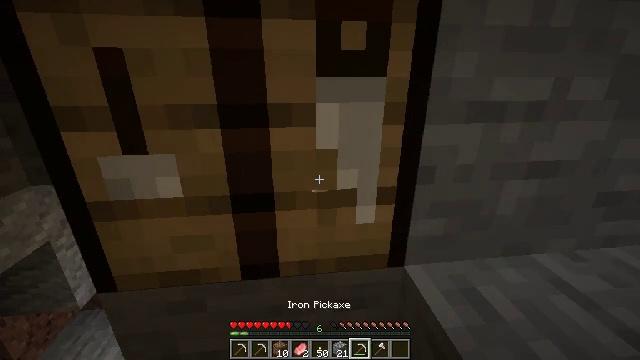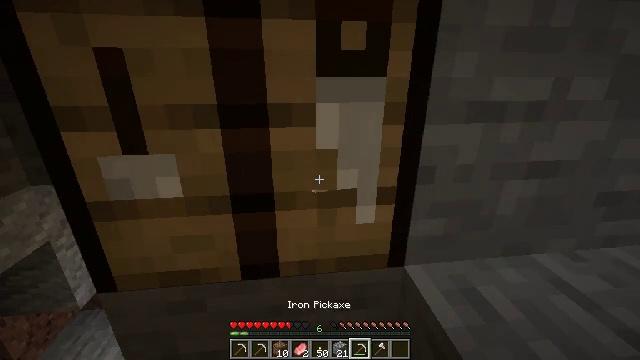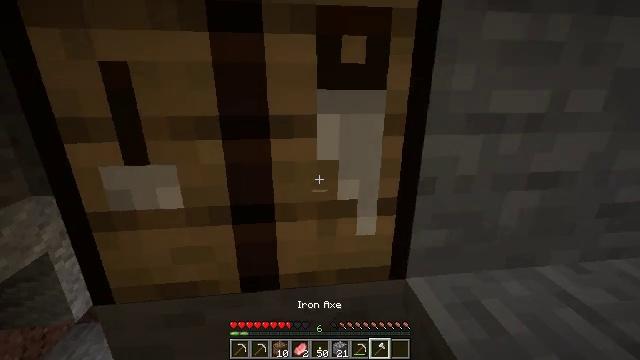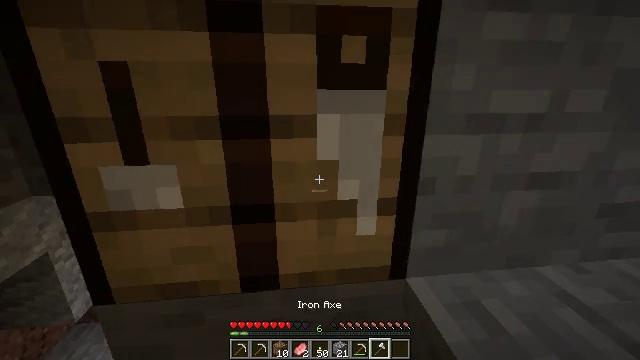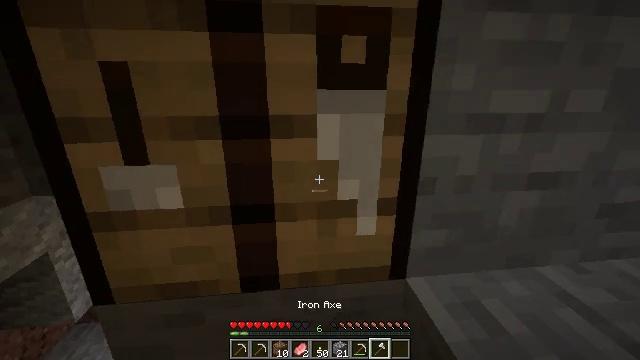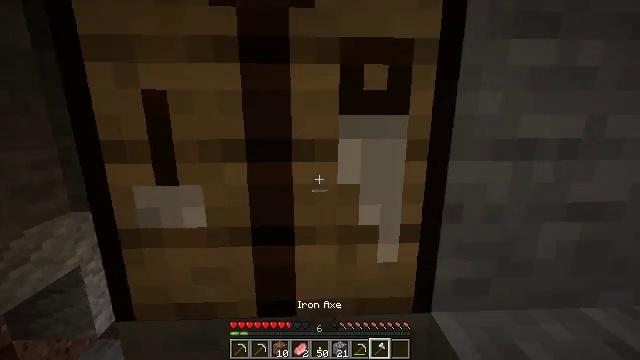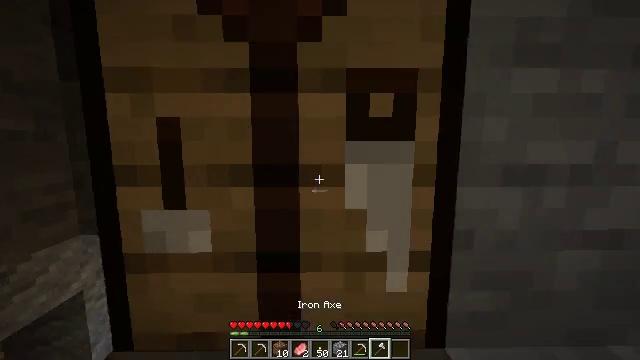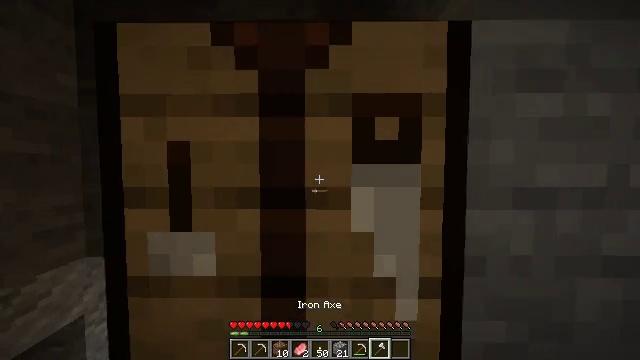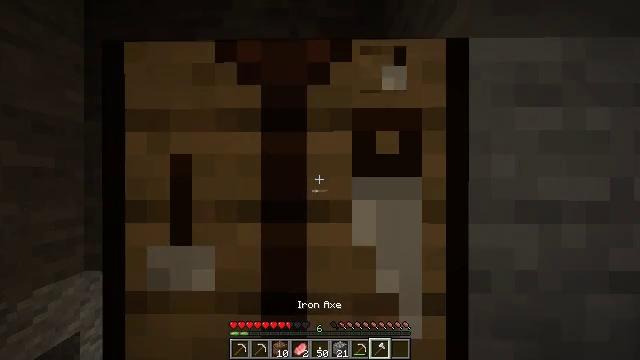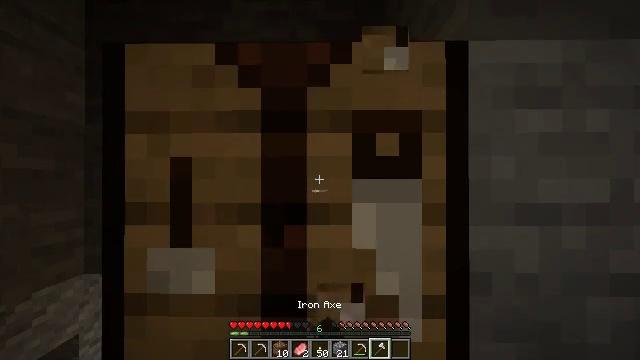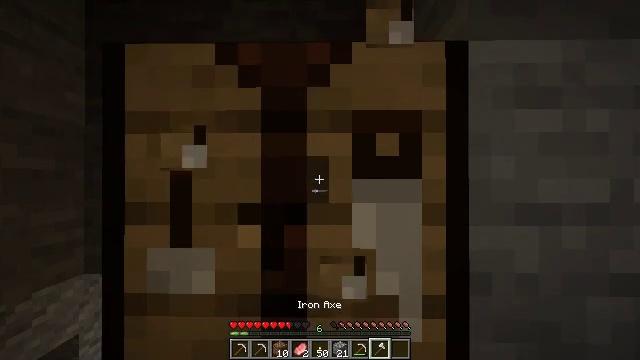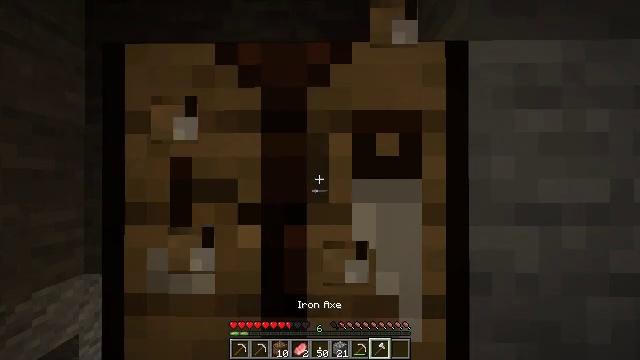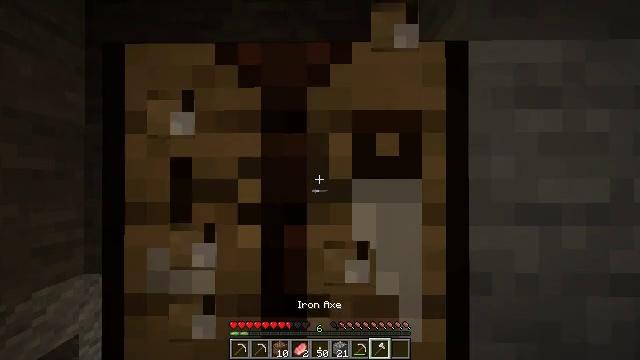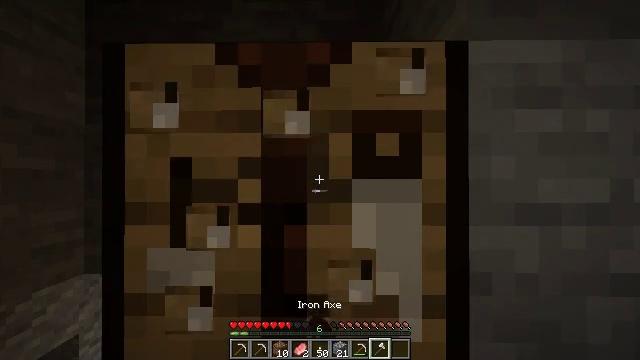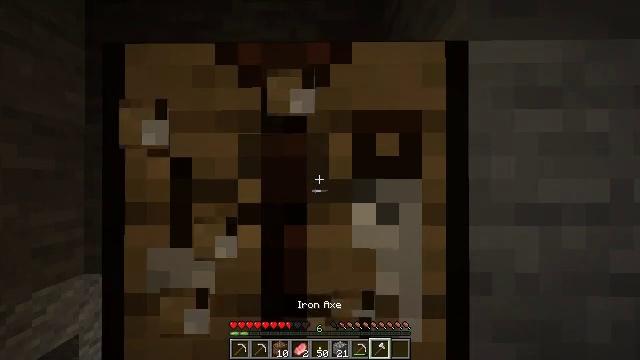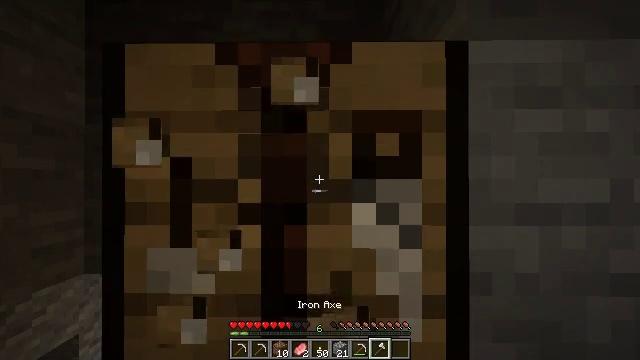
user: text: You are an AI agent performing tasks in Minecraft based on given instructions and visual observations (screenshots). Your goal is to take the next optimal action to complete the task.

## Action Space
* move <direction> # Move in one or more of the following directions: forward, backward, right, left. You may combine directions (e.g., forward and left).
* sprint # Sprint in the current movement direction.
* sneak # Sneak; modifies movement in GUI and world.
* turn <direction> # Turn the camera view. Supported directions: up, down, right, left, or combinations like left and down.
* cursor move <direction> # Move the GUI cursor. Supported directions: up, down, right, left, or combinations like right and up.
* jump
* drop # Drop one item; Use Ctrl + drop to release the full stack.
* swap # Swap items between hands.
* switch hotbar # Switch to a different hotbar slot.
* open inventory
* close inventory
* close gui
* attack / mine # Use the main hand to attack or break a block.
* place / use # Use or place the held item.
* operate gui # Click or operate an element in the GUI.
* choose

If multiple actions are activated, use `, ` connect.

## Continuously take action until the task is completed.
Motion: motion action
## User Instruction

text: Recycle the crafting table.
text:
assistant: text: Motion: no_op
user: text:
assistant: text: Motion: turn up
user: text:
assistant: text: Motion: no_op
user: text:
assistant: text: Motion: no_op
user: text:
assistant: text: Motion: turn left and up
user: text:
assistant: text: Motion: move back, turn left and up
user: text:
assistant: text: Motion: move back, turn left and up
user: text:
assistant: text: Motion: turn up, attack / mine
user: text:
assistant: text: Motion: attack / mine
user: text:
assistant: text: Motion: attack / mine
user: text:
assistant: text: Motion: attack / mine
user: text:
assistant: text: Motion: attack / mine
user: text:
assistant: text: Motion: attack / mine
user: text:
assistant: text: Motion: attack / mine
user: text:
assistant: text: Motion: attack / mine
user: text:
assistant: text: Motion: attack / mine
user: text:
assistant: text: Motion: attack / mine
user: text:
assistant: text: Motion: attack / mine
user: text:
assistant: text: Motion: attack / mine
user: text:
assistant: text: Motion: attack / mine
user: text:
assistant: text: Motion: attack / mine
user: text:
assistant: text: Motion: attack / mine
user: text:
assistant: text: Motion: attack / mine
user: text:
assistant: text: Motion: attack / mine
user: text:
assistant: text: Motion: attack / mine